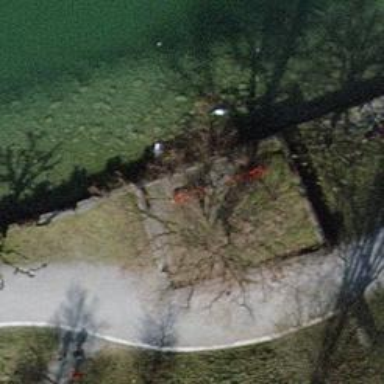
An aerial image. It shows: Brown bench in the vicinity.